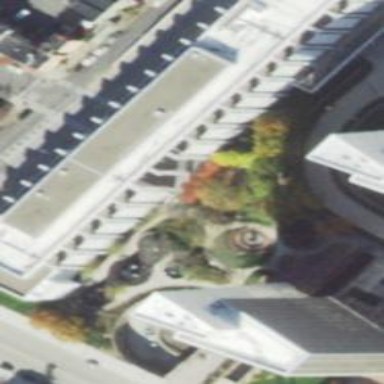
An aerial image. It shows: Building with flat roof.